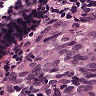
Metastatic tissue present: yes